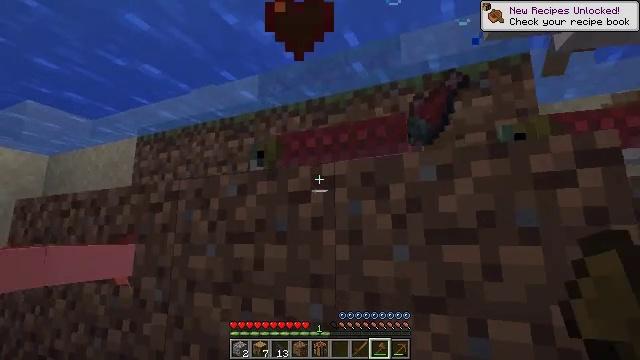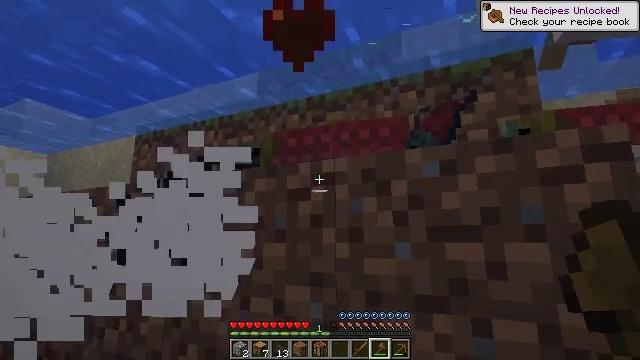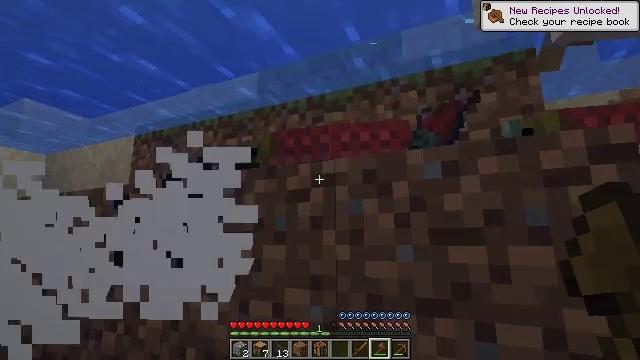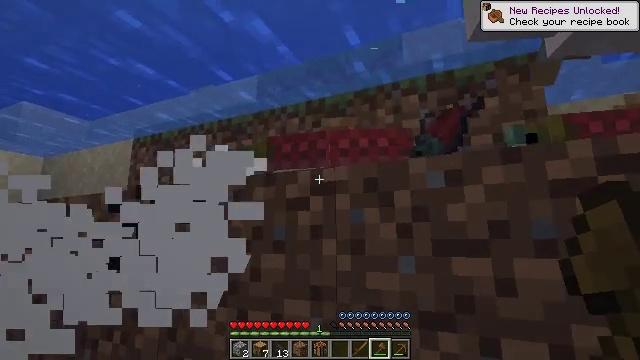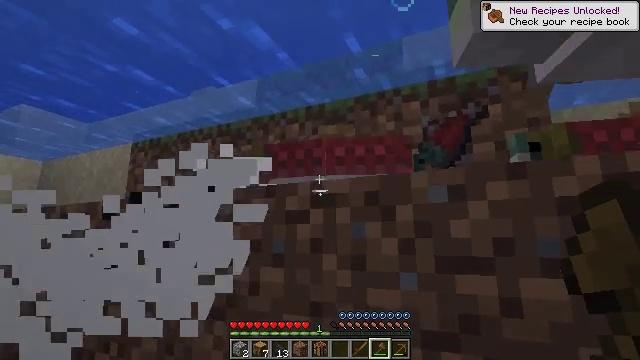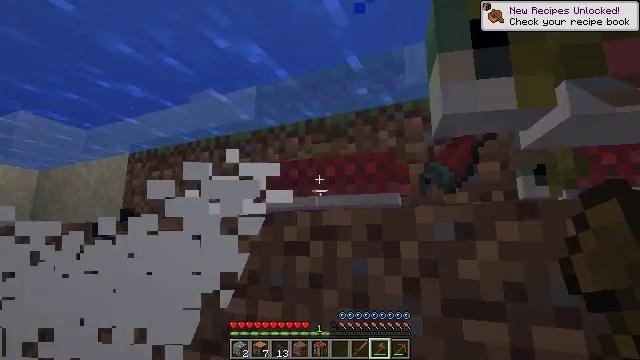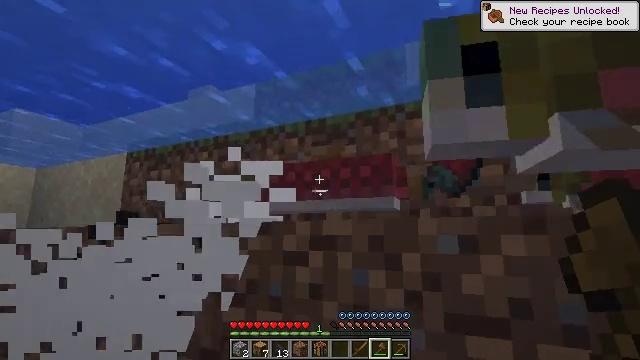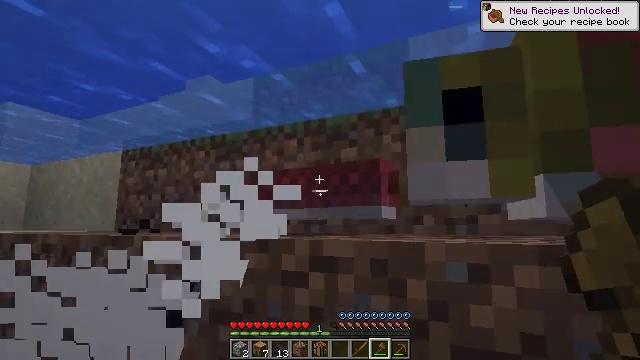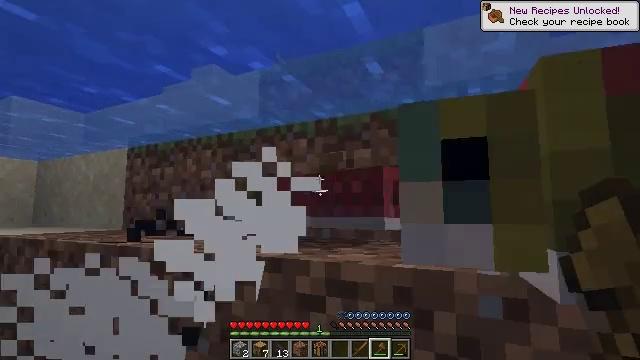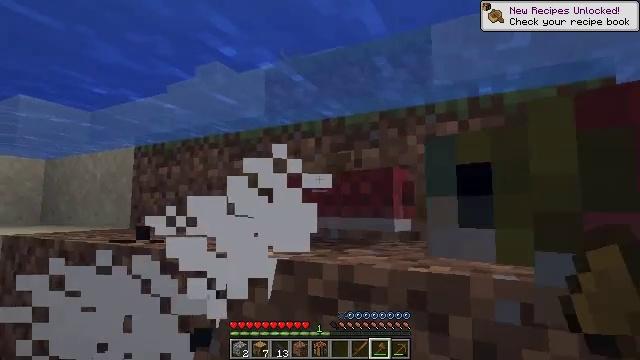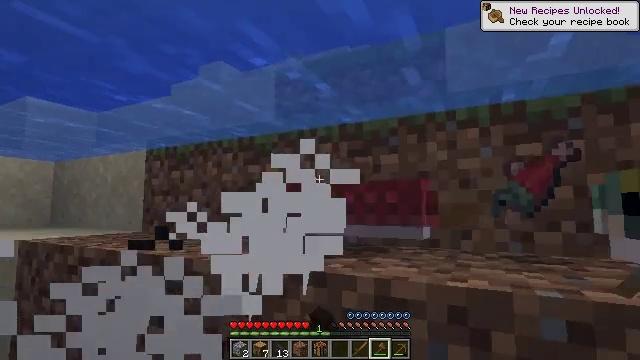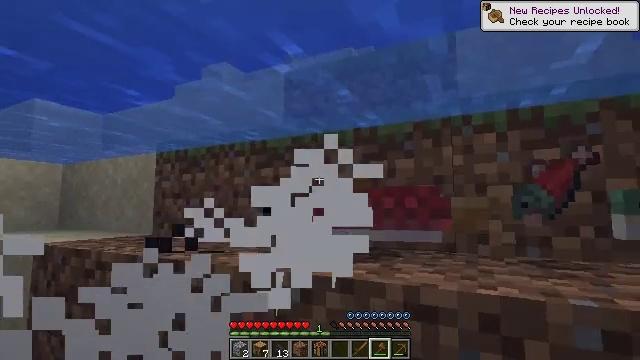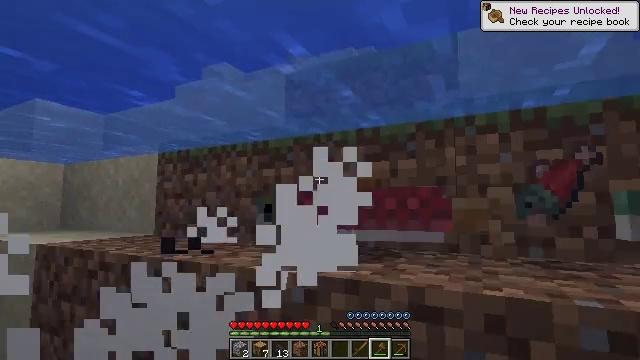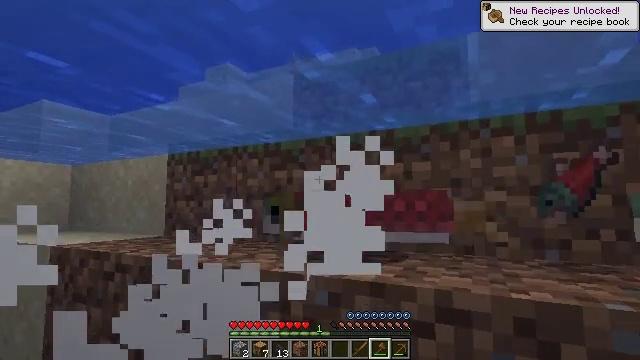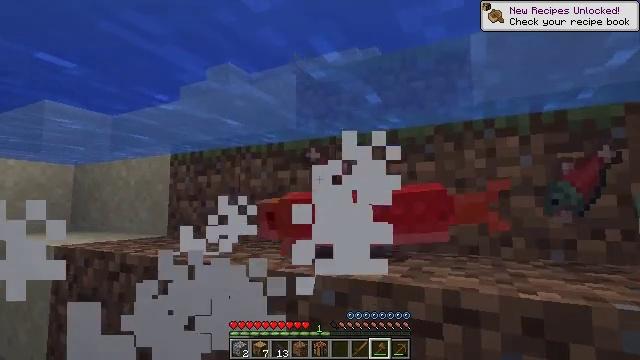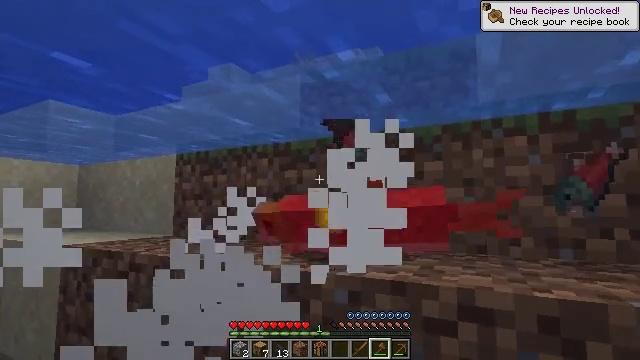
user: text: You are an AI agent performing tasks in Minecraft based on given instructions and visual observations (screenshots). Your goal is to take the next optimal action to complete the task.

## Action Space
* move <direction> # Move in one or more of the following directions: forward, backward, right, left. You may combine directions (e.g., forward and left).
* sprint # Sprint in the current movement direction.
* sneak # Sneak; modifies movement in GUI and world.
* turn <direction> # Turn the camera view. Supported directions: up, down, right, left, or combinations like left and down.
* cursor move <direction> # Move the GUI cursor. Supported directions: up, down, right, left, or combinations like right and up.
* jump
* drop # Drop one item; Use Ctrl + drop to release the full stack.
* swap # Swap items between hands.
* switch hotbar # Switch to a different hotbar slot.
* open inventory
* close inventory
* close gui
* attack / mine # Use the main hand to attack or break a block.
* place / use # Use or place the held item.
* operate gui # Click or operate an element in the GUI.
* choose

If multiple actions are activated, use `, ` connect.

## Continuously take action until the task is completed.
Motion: motion action
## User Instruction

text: Fish and kill the salmon.
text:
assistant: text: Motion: no_op
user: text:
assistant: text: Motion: jump
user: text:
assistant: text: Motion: jump
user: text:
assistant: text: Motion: jump
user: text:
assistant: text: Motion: move forward, jump
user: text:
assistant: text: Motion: move forward, turn down, jump
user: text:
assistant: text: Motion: move forward, turn down
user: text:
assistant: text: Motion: move forward, turn left and down
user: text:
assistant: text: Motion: attack / mine
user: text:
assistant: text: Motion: attack / mine
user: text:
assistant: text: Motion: attack / mine
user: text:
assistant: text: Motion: no_op
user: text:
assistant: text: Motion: no_op
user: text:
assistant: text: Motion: no_op
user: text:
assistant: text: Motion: no_op
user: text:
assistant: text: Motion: no_op
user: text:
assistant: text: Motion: no_op
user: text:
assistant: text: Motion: turn right
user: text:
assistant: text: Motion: turn right
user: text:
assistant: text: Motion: turn right
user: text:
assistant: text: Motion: turn right
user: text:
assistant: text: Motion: turn right
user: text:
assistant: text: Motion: turn right, jump
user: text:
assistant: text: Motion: turn right, jump
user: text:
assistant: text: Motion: jump
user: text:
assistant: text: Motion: jump
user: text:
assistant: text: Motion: turn right and down
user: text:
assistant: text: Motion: turn right and down
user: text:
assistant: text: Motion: turn right and down
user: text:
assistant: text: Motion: turn right and down